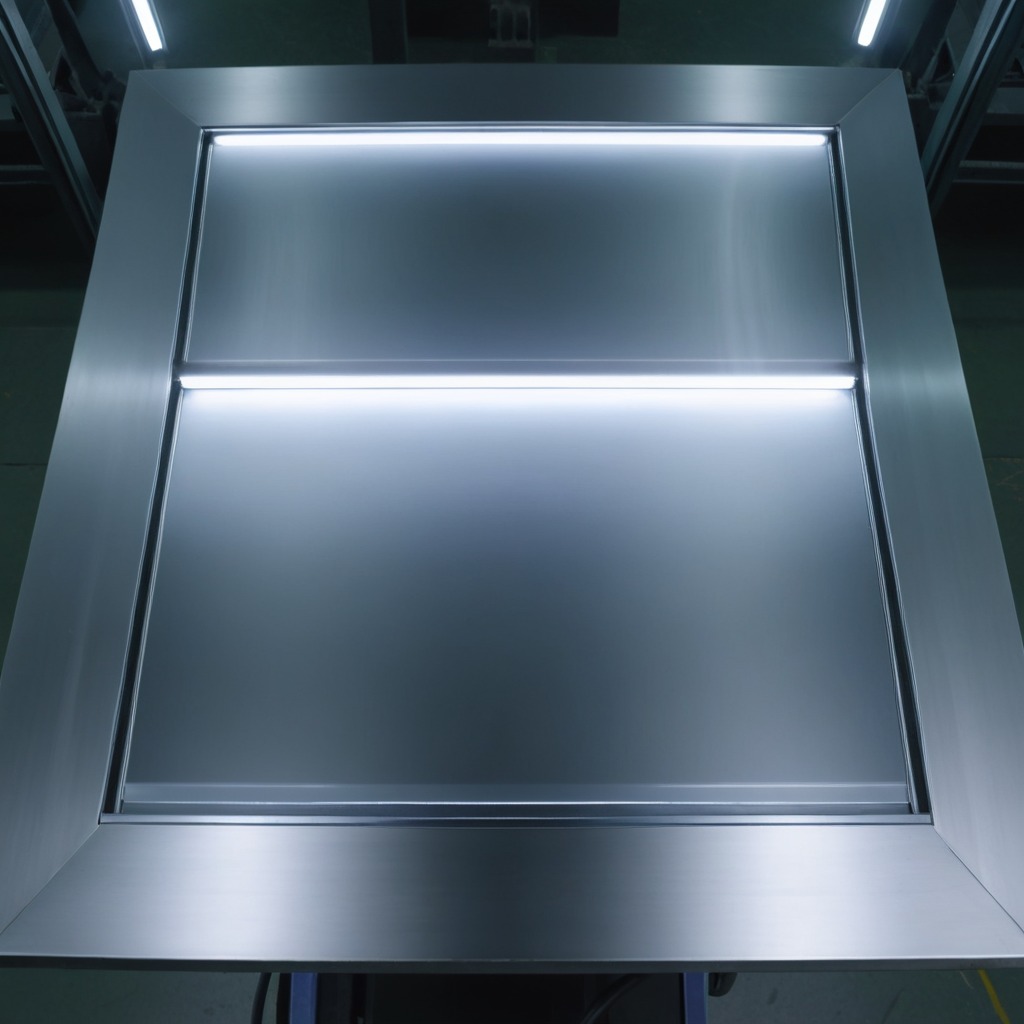
A metal screw is lying on the metal table.